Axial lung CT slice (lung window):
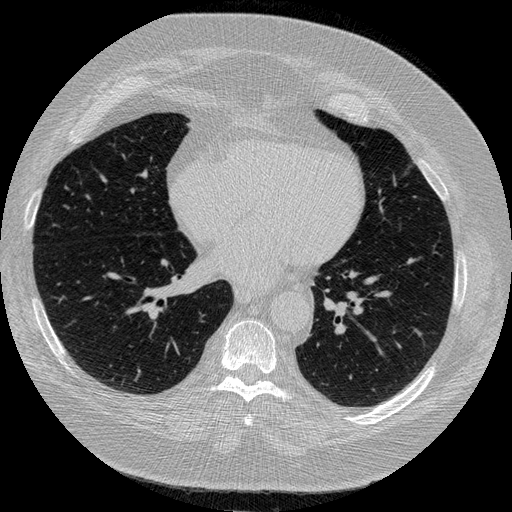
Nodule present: no